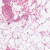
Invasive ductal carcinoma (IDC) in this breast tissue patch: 0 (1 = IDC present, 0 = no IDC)